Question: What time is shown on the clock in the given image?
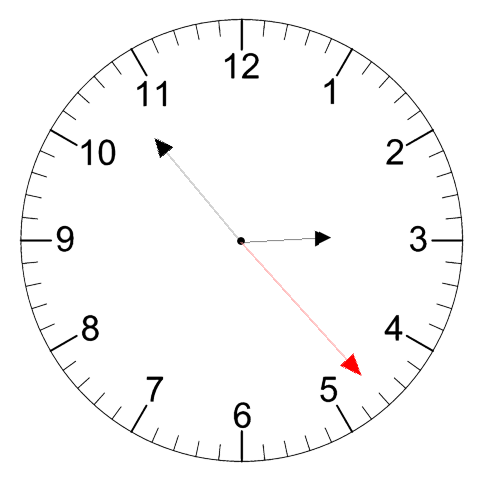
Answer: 02:53:23